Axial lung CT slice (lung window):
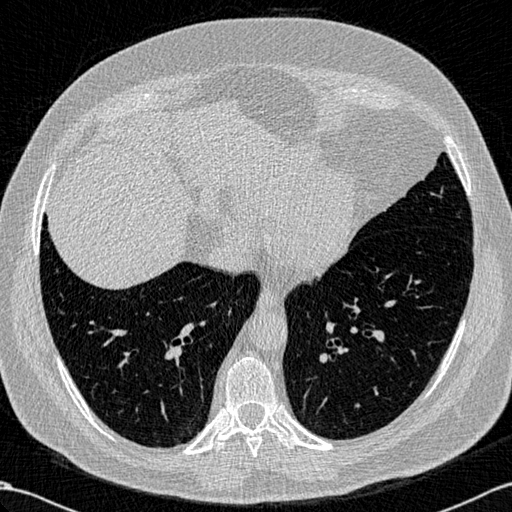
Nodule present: no